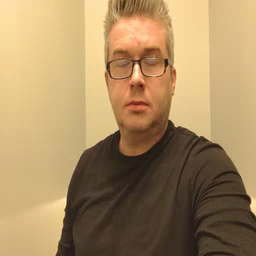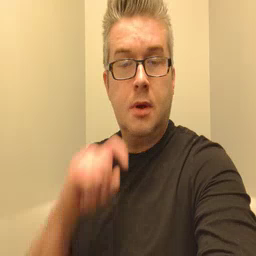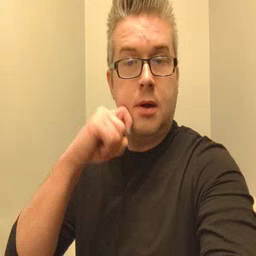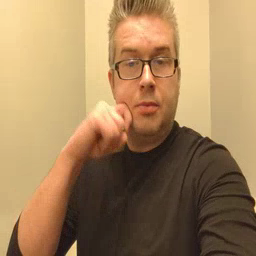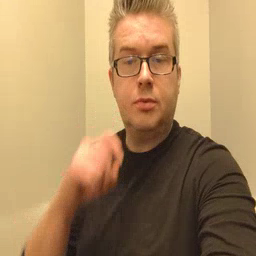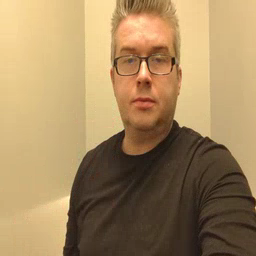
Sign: apple